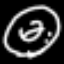
Label: donut